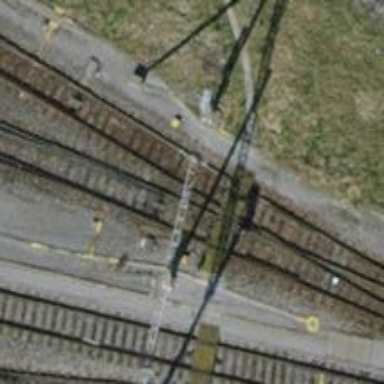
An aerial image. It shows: Uncontrolled railway crossing.